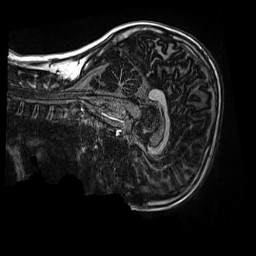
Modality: MP2RAGE
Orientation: sagittal
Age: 10
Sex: female
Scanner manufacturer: siemens
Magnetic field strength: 3 T
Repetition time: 4 s
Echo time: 0.00303 s